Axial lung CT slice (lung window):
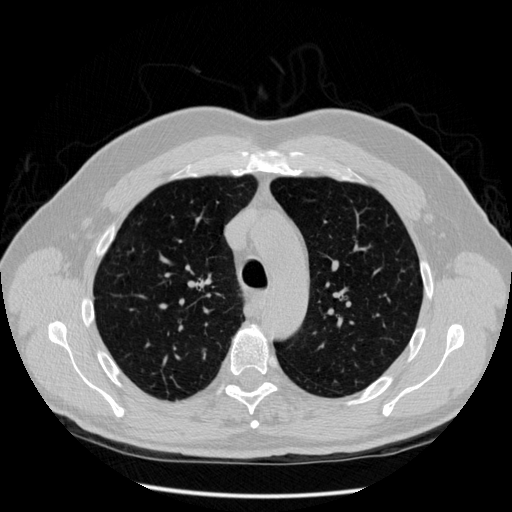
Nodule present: no